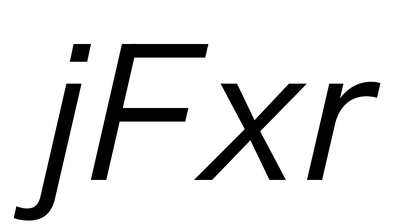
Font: InstrumentSans-Italic_Italic